Field crop: tomato
Growth stage: 2
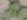
Species: solanum